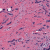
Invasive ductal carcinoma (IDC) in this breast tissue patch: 0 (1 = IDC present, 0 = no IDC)